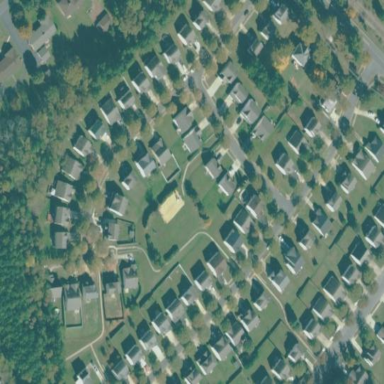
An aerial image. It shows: Single-family residential area.